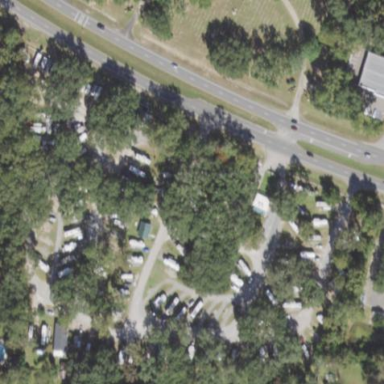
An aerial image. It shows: Caravan site for tourism.